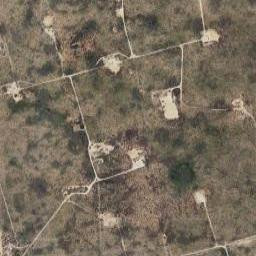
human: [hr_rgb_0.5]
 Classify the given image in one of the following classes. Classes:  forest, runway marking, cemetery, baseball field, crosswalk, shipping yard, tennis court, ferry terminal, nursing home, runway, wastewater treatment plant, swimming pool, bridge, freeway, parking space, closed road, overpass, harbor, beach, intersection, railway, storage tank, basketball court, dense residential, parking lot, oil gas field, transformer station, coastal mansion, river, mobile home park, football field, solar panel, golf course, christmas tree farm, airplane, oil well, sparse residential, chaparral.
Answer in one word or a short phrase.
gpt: oil gas field